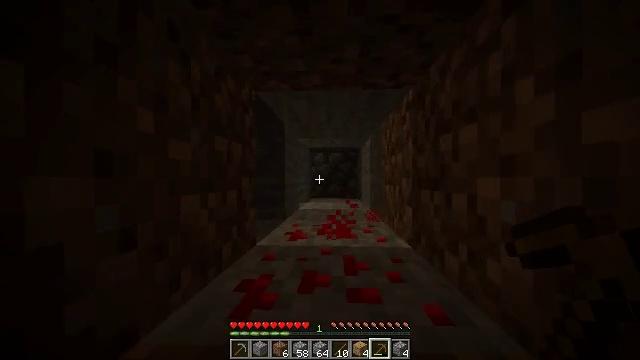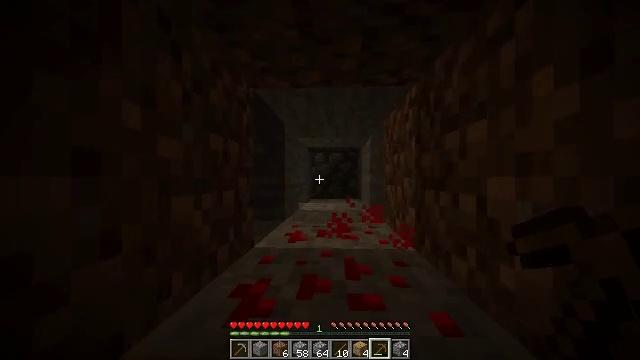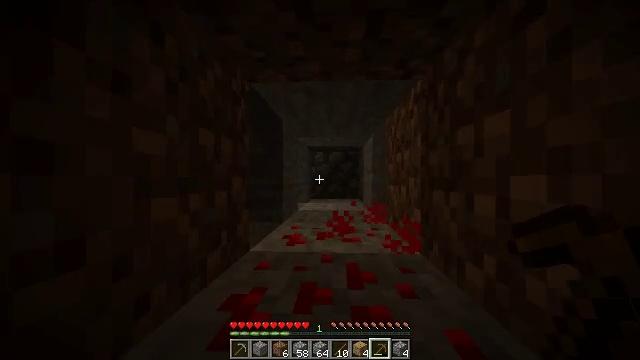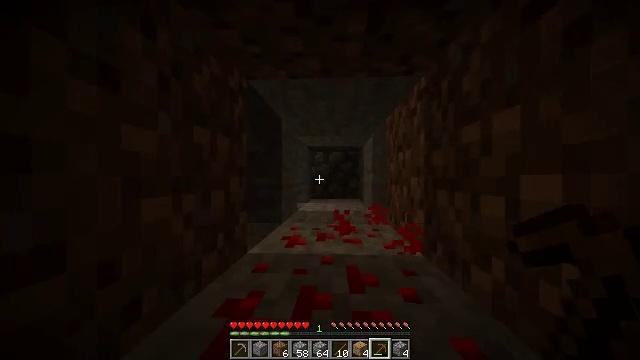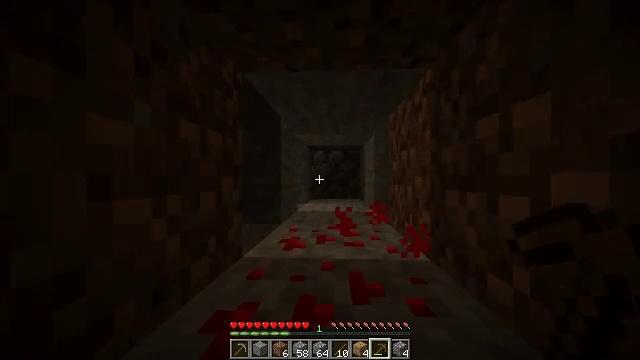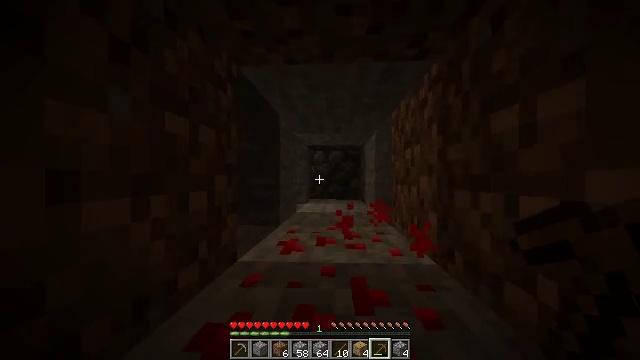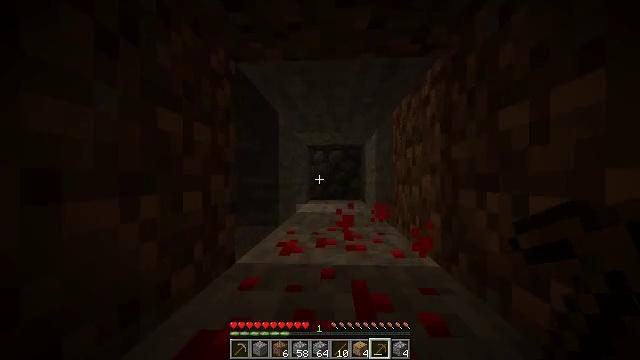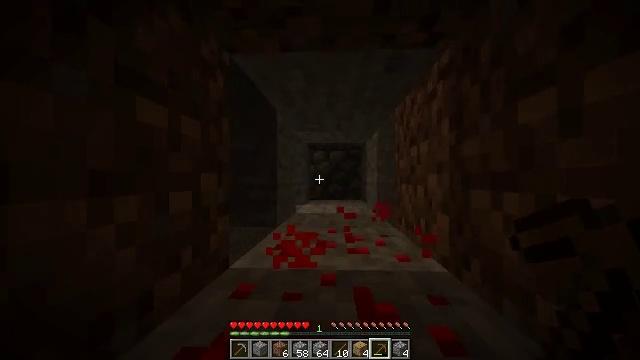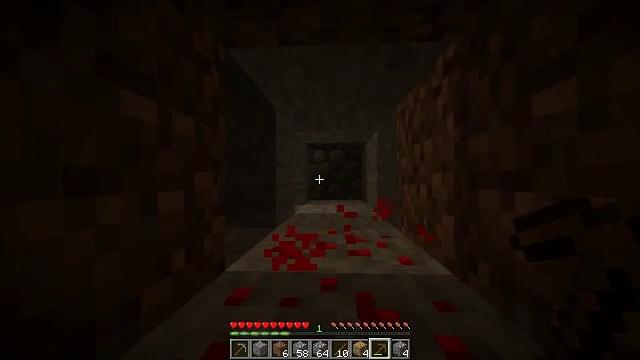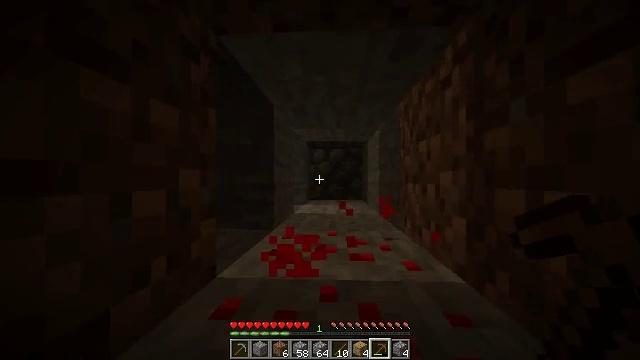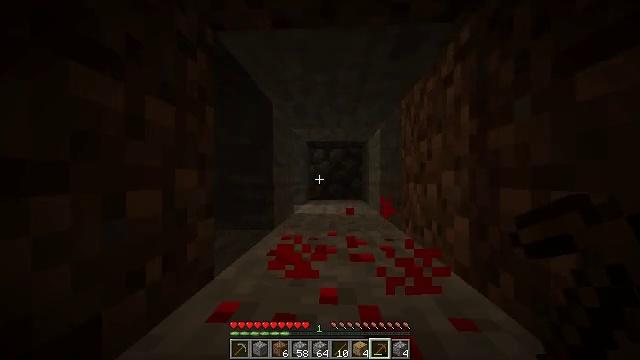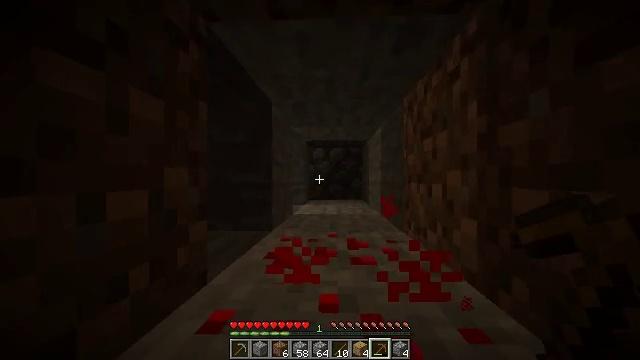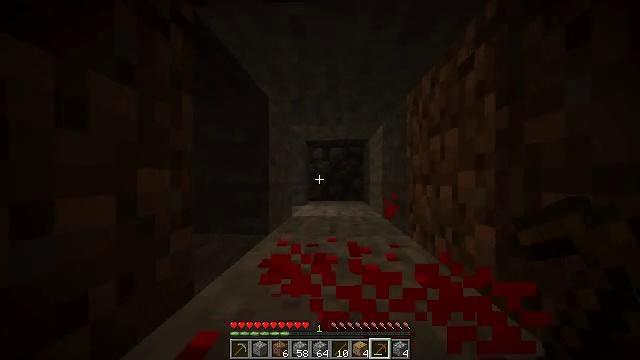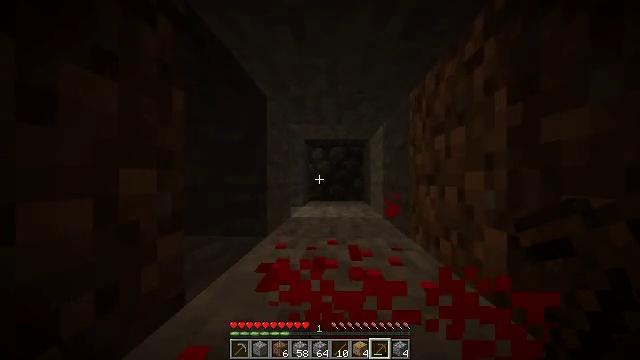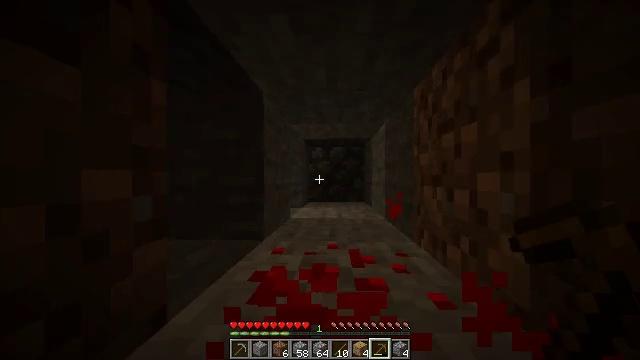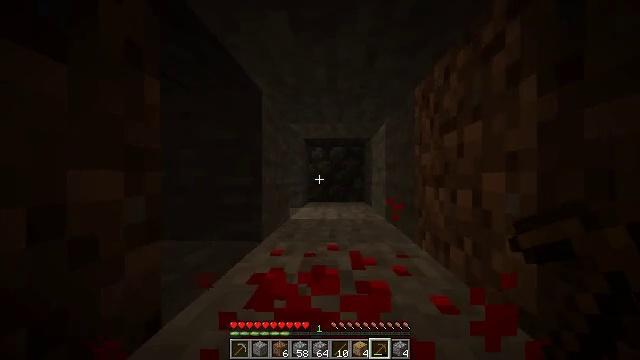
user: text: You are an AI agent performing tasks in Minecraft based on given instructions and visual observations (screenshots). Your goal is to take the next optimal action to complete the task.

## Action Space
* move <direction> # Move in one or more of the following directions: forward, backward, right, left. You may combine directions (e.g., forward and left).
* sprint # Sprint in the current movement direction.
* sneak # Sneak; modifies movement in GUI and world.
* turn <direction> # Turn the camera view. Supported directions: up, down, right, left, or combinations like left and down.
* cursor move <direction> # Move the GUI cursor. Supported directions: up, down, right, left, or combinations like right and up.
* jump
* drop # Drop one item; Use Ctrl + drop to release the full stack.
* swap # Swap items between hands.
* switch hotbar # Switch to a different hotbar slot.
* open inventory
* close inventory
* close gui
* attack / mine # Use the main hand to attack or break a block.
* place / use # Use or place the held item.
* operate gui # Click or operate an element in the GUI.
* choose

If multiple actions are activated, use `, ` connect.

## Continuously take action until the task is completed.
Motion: motion action
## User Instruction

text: Gather the wall torch from the wall.
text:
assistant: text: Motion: move forward
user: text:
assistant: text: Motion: move forward
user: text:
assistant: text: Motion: move forward
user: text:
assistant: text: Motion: move forward
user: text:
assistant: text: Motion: move forward
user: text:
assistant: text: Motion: move forward
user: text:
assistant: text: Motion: move forward
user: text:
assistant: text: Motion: move forward
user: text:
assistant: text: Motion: move forward
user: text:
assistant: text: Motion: move forward
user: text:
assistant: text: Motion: move forward
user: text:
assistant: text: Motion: move forward
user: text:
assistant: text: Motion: move forward
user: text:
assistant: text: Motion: move forward
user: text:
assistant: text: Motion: move forward
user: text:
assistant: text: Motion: move forward
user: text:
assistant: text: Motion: move forward
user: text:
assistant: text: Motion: move forward
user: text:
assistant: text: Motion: move forward
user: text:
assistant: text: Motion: move forward and move right, turn left
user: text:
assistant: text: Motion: move forward and move right, turn left
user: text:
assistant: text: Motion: move forward and move right, turn left
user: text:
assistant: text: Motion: move forward and move right, turn left
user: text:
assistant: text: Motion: move forward and move right, turn left and up
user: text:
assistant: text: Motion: move forward and move right, turn left
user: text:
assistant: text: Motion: move forward and move right, turn left
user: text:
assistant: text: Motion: move forward and move right, turn left
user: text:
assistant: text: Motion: move forward and move right, turn left
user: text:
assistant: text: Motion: move forward and move right, turn left
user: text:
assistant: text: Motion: move forward, turn left